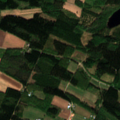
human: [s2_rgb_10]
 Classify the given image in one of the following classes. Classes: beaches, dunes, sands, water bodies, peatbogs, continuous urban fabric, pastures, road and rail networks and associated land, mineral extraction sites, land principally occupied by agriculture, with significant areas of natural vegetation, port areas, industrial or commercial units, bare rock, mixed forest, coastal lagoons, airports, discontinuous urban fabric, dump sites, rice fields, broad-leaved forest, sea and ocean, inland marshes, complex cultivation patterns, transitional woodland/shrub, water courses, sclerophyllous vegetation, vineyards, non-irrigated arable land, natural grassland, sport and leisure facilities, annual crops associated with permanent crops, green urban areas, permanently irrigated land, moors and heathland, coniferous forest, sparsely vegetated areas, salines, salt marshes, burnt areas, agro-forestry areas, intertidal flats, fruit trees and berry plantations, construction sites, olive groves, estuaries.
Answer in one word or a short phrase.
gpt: non-irrigated arable land, land principally occupied by agriculture, with significant areas of natural vegetation, broad-leaved forest, mixed forest